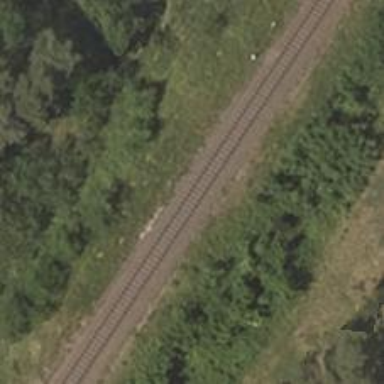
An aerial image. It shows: Railway signal.